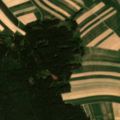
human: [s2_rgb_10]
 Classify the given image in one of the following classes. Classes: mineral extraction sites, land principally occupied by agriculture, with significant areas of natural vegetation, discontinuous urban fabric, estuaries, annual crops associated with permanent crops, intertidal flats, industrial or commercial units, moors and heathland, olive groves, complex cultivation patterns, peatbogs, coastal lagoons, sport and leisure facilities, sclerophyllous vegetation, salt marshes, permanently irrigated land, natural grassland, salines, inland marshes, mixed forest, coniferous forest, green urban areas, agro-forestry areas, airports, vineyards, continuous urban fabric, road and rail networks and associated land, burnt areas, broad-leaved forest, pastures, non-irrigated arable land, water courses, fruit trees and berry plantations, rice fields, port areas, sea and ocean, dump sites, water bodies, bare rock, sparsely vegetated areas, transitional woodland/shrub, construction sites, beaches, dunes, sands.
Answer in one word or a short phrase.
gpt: non-irrigated arable land, complex cultivation patterns, coniferous forest